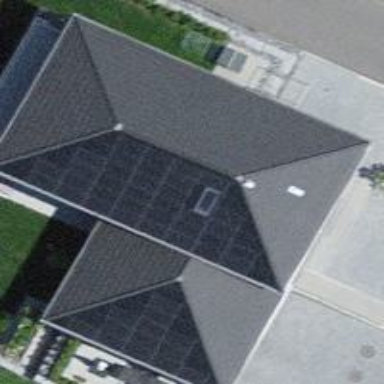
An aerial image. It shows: Solar power generator with photovoltaic panels.